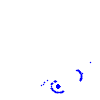
Particle: kaon